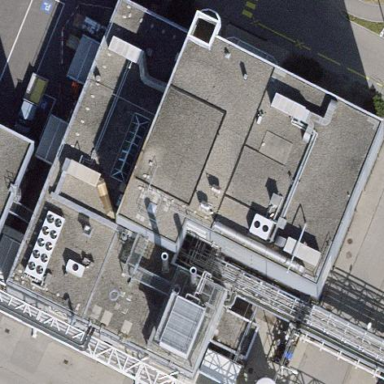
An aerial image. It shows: Industrial building.